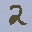
Label: 2